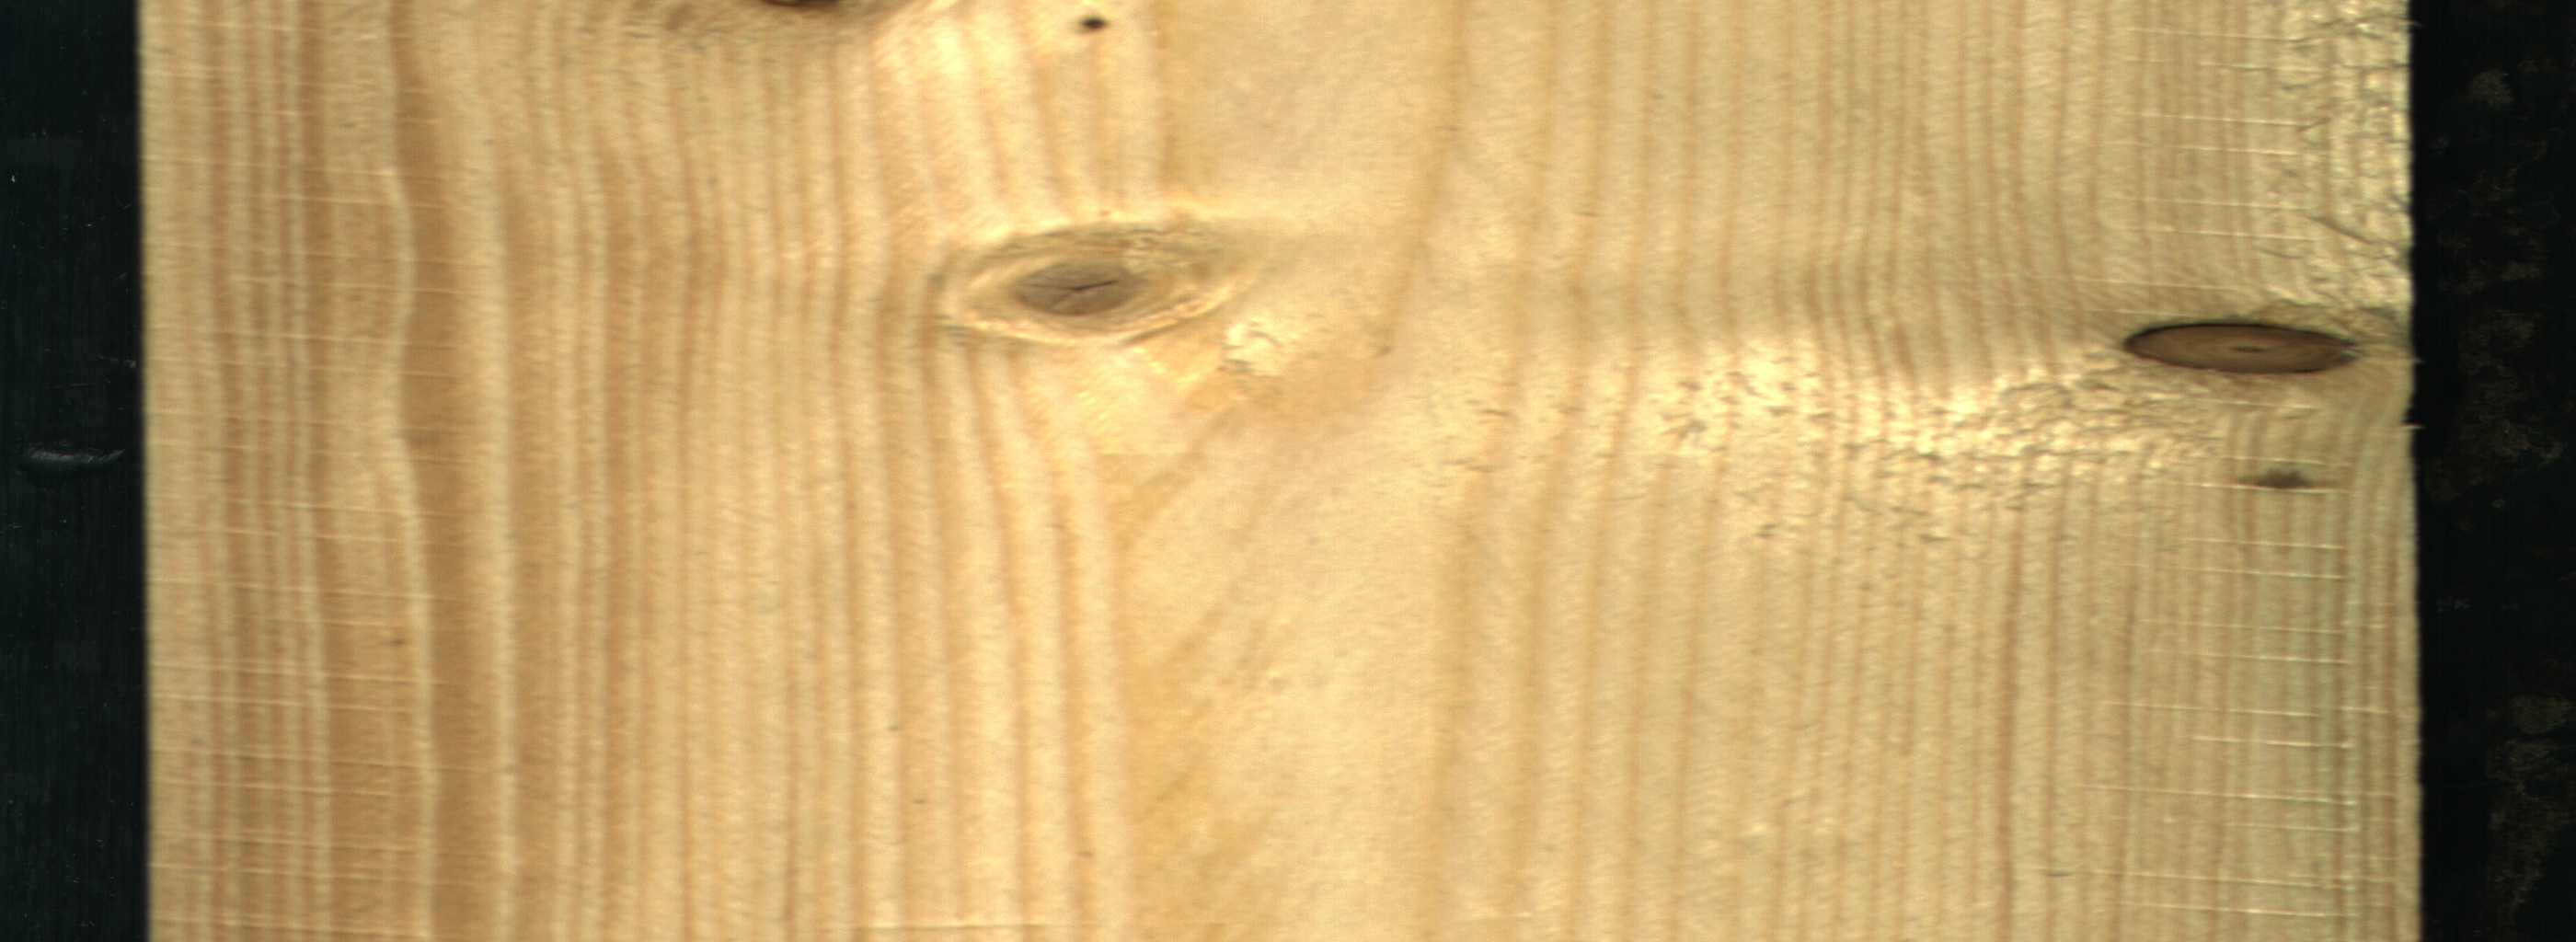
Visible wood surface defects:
Dead_Knot
Dead_Knot
Dead_Knot
Live_Knot